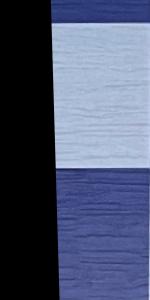
Label: Empty